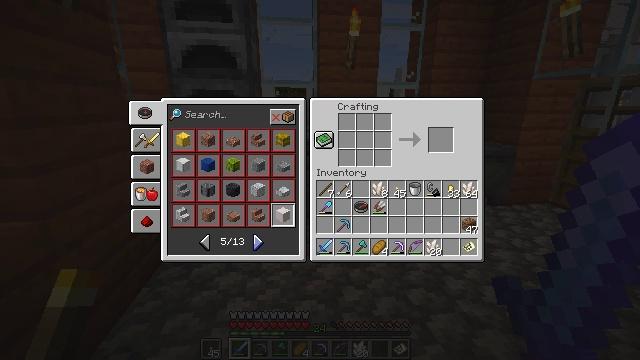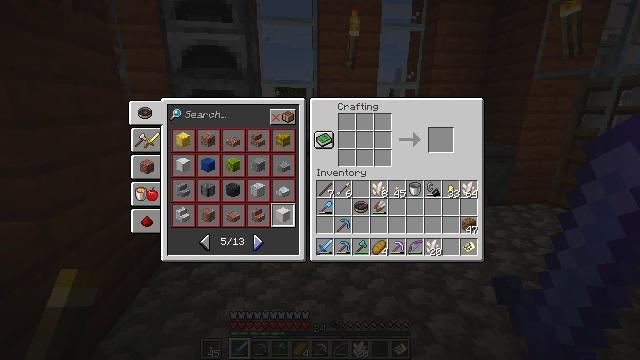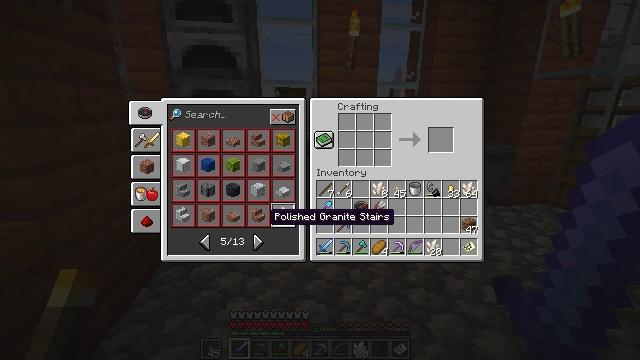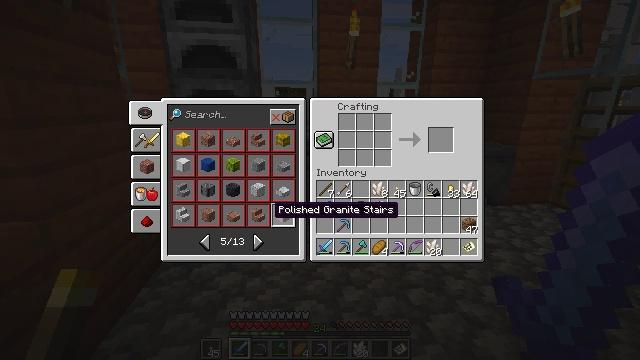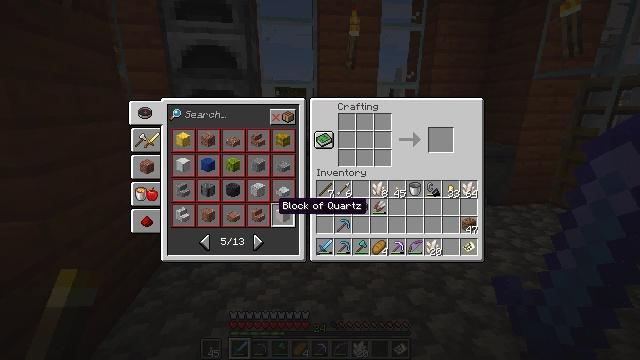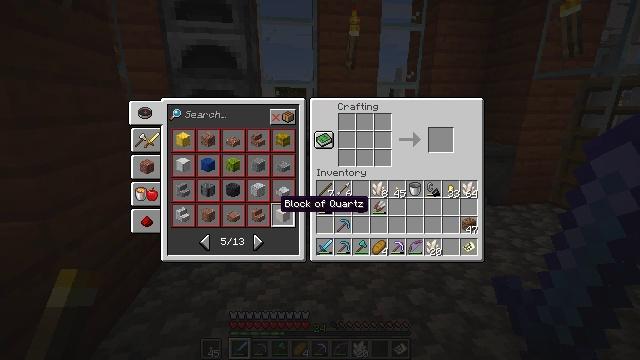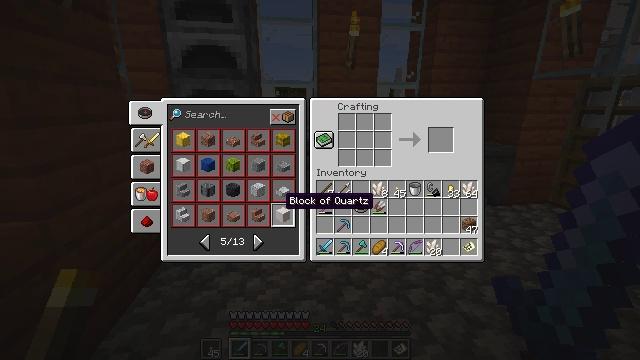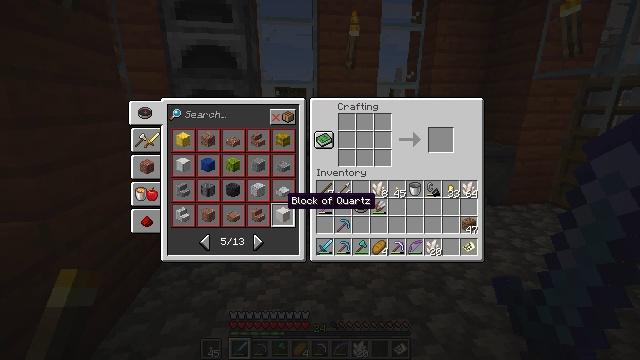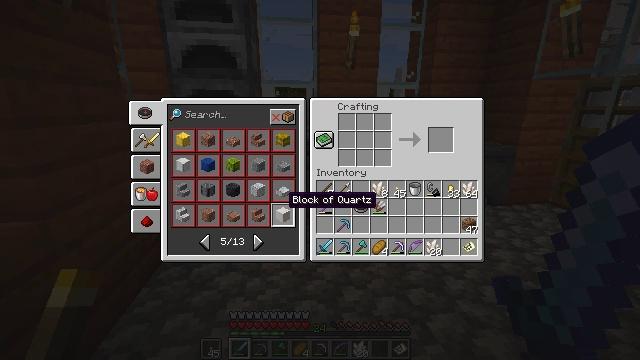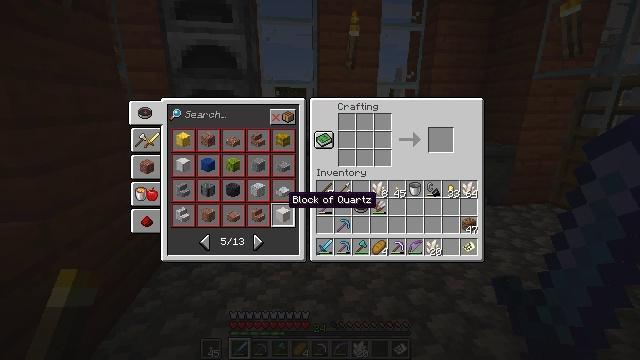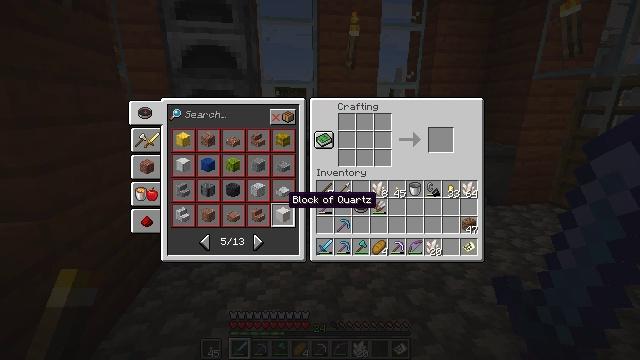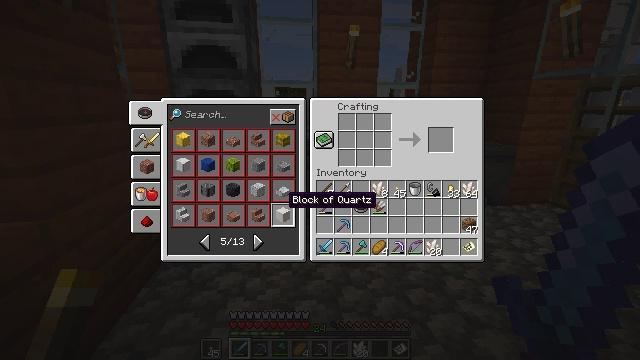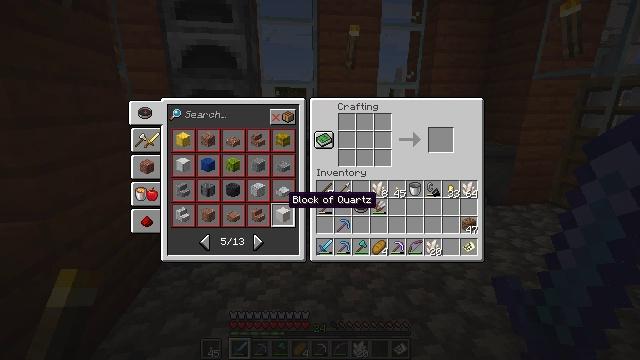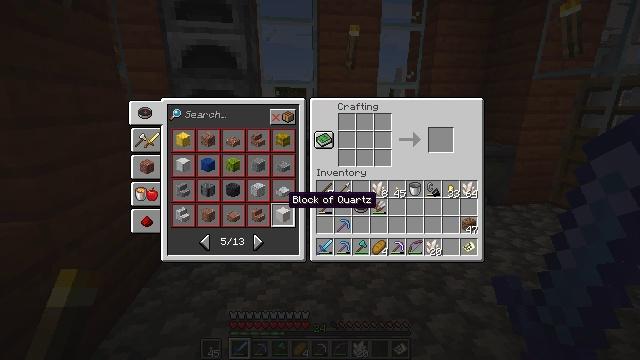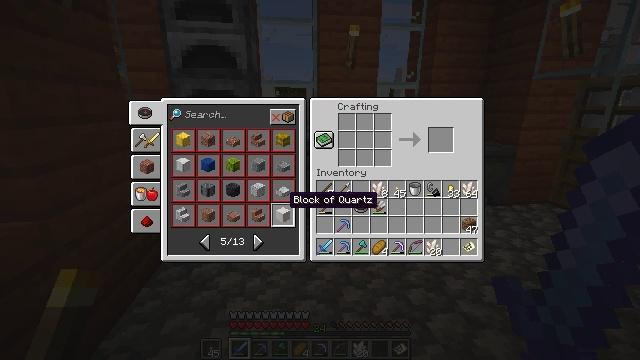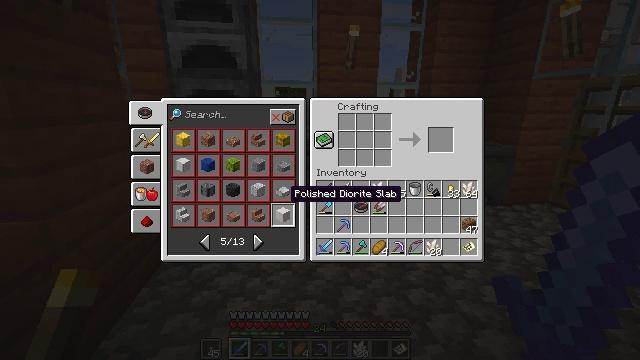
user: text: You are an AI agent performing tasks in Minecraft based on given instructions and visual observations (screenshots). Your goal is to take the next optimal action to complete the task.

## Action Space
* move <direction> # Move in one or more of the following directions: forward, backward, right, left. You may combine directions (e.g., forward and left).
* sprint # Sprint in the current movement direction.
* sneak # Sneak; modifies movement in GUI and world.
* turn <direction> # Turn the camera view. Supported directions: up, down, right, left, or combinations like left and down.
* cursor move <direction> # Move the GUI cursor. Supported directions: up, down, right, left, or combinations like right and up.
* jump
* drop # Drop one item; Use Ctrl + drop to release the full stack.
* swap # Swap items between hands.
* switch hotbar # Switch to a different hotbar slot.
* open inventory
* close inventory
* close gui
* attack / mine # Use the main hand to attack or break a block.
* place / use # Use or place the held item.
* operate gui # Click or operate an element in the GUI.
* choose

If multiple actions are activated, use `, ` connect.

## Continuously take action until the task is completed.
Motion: motion action
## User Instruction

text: Open the crafting table to create a quartz block from nether quartz.
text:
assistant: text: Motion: no_op
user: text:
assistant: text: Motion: cursor move up
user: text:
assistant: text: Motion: cursor move up
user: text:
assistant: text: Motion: no_op
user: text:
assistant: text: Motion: no_op
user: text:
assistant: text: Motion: no_op
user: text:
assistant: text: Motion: no_op
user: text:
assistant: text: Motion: sneak
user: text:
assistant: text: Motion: sneak
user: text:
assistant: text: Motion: sneak
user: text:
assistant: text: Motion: sneak
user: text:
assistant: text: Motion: sneak
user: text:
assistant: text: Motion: sneak
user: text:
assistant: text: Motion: sneak
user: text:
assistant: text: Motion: sneak
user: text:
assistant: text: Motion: sneak
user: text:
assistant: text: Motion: sneak
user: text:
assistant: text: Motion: sneak
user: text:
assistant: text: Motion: sneak, operate gui
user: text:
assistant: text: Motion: sneak, operate gui
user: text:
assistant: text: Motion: sneak, operate gui
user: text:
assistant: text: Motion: sneak, operate gui
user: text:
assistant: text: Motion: sneak
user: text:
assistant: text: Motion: sneak
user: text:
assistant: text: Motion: sneak, cursor move right
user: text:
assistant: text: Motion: sneak, cursor move right and up
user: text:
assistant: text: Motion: sneak, cursor move right and up
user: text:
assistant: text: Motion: sneak
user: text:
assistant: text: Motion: sneak
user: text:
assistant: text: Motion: sneak